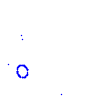
Particle: kaon